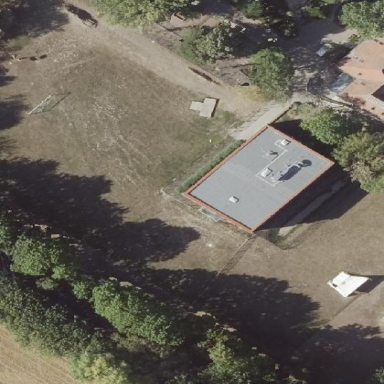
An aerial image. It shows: School building with flat roof.